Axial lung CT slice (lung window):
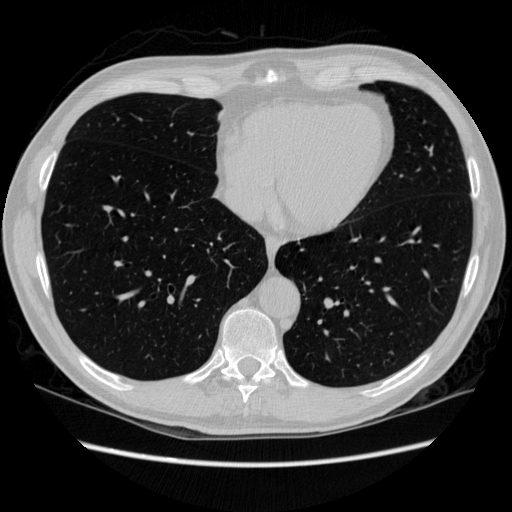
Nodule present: no